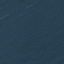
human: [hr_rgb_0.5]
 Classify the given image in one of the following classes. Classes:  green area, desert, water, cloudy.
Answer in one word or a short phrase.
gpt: green area